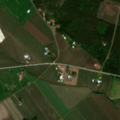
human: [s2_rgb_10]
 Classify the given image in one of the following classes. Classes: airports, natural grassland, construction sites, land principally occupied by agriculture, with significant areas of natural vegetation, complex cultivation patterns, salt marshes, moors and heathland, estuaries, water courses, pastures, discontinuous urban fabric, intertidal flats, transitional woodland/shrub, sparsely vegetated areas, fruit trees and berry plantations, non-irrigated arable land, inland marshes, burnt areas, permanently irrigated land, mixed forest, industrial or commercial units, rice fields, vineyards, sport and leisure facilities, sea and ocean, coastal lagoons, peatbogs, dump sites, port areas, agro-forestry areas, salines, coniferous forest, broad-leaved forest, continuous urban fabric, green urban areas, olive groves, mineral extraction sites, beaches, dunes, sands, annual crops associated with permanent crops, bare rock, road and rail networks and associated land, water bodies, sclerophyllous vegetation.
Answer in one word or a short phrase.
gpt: non-irrigated arable land, coniferous forest, mixed forest